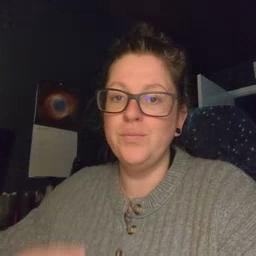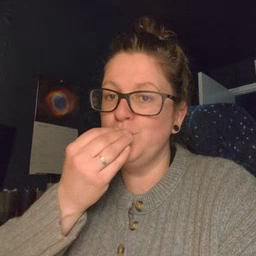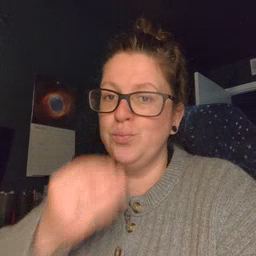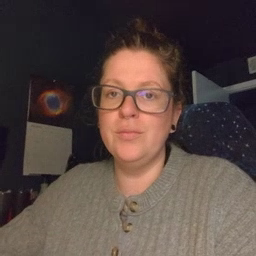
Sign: food